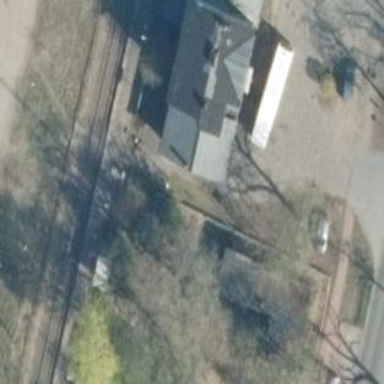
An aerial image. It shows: Train station building.